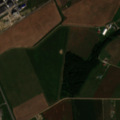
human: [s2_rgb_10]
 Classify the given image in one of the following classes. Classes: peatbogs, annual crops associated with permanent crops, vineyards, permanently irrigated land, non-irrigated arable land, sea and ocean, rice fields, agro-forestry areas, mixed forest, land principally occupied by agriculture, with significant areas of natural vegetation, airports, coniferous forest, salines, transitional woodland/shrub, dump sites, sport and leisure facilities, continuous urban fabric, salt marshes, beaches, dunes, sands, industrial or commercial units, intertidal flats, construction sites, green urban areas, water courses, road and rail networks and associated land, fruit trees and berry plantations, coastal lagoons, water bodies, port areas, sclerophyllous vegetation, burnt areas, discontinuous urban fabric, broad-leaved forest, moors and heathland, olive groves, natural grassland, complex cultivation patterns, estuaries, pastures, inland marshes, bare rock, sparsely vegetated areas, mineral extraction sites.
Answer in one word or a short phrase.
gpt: discontinuous urban fabric, industrial or commercial units, non-irrigated arable land, pastures, complex cultivation patterns, land principally occupied by agriculture, with significant areas of natural vegetation